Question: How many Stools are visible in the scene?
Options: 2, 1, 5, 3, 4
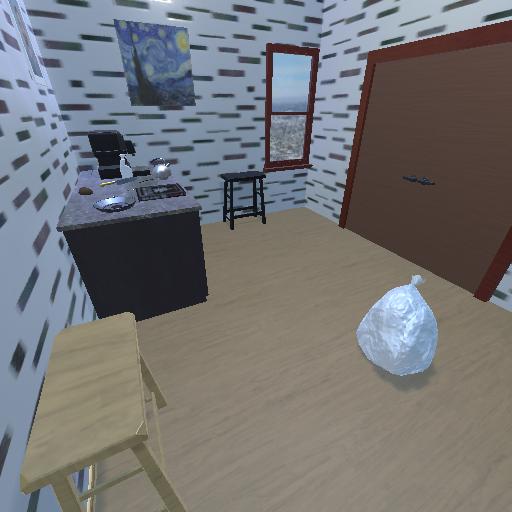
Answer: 2